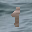
Label: 1